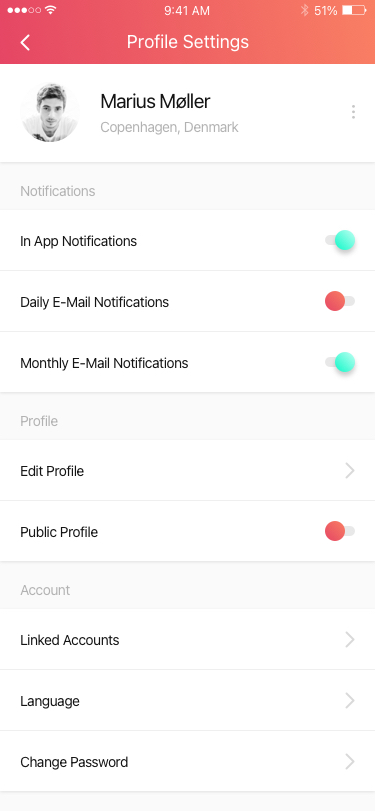
Text in this UI design:
Account
Linked Accounts
Language
Change Password
Profile
Edit Profile
Public Profile
Notifications
In App Notifications
Daily E-Mail Notifications
Monthly E-Mail Notifications
Marius Møller
Copenhagen, Denmark
Profile Settings